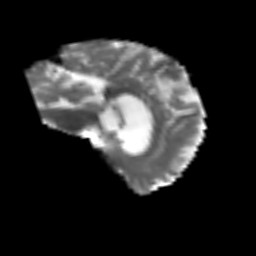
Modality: T2w
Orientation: sagittal
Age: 51
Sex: female
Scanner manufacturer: siemens
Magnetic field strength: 3 T
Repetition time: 3.2 s
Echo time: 0.081 s